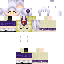
A female skeleton skin with pale skin, wearing blonde helmet dressed in a purple robe top and gray pants, featuring a closed mouth.